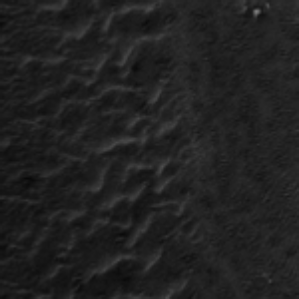
Label: frost